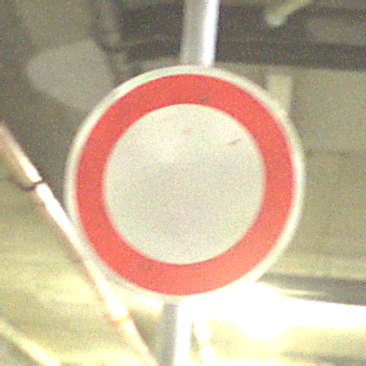
Verkehrszeichen: VerbotFahrzeugeAllerArt
Umgebung: Indoor, Special
Tageszeit: NotSpecified
Wetter: NotSpecified
Licht: Artificial
Jahreszeit: NotSpecified
Kontrast: HighContrast